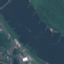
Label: River